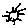
Label: sun